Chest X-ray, PA view. Patient: 52 years old, sex M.
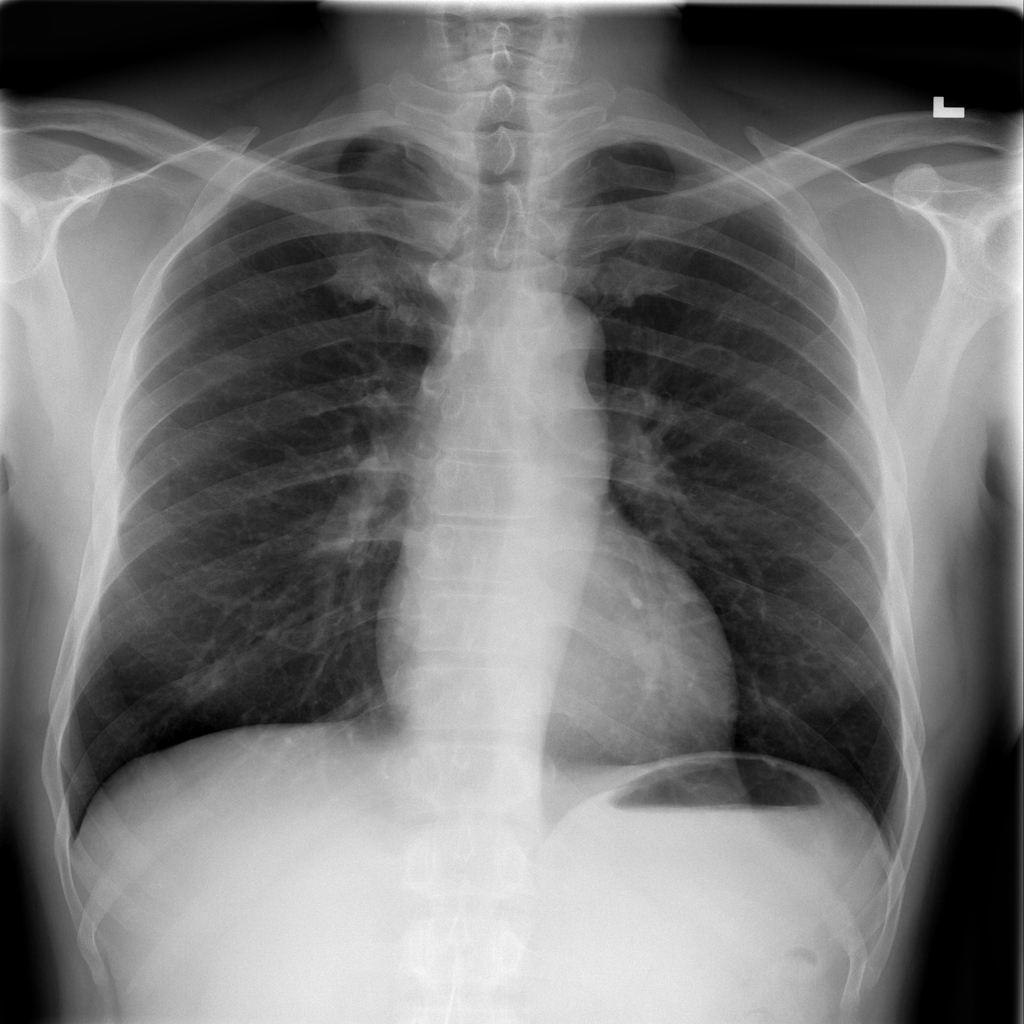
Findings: No Finding